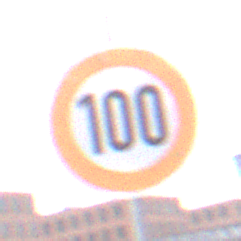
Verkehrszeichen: Geschwindigkeit100
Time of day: MorningAfternoon
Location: Outdoor (Urban)
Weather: Overcast
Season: NotSpecified
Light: Natural